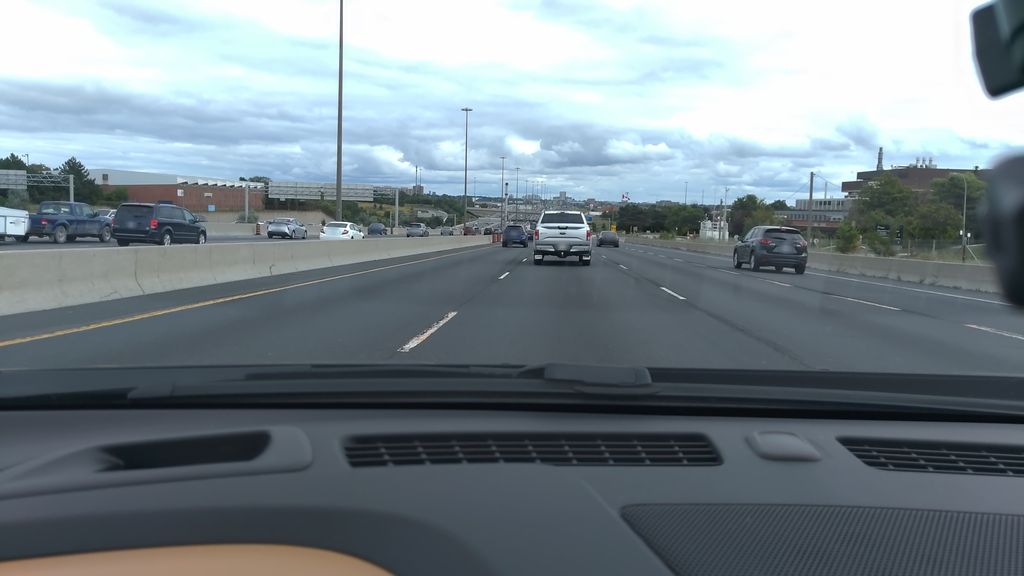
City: toronto